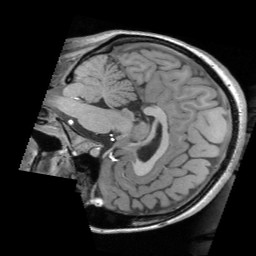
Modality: T1w
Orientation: sagittal